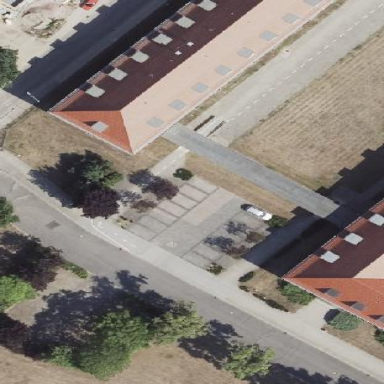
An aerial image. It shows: Building with flat roof.